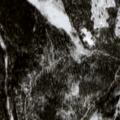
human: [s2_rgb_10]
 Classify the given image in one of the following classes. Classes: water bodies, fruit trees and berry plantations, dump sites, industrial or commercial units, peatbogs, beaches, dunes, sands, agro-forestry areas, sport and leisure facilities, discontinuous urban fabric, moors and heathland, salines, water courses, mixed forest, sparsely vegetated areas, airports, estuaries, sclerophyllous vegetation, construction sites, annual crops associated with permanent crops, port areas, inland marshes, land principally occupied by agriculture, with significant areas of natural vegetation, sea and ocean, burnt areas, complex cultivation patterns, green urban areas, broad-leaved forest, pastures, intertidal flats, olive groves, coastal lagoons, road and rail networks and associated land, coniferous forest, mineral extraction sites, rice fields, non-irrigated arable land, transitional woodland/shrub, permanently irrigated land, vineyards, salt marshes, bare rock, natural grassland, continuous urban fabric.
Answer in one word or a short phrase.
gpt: coniferous forest, mixed forest, transitional woodland/shrub